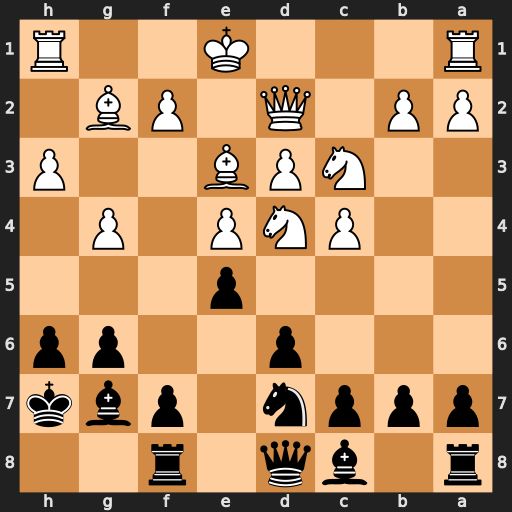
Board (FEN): r1bq1r2/pppn1pbk/3p2pp/4p3/2PNP1P1/2NPB2P/PP1Q1PB1/R3K2R
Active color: b
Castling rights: KQ
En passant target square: -
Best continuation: exd4 Bxd4 Bxd4